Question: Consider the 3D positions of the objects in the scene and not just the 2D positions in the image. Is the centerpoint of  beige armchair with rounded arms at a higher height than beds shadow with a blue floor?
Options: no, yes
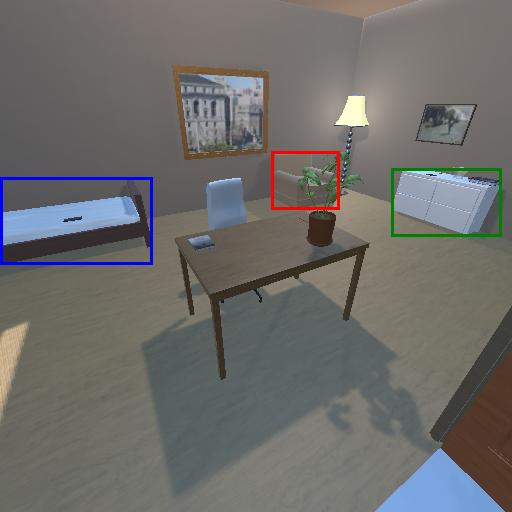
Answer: no